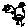
Label: bird